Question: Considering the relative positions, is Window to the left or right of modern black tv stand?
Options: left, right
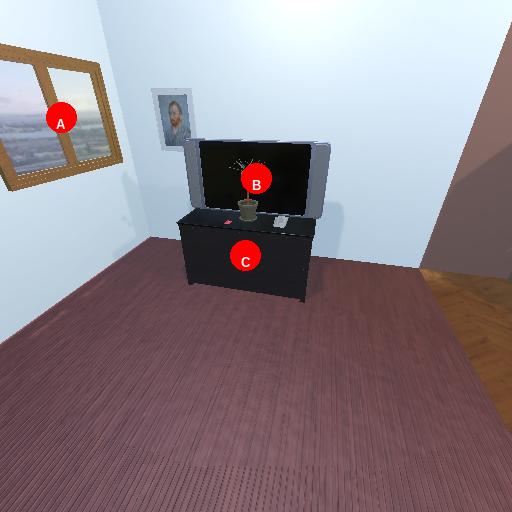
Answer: left